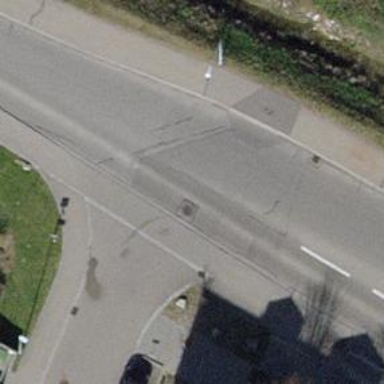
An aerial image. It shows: Smoothly paved residential road.